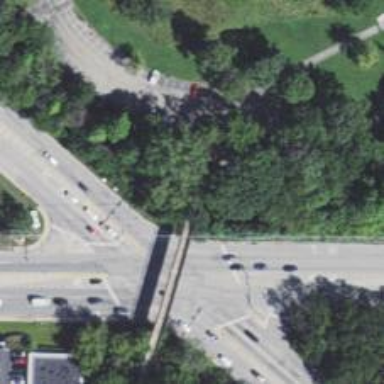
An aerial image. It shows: Cycleway bridge with excellent trail visibility.